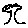
Label: tree